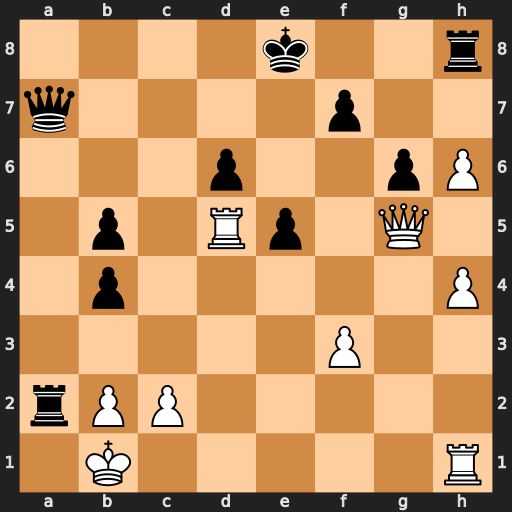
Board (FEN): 4k2r/q4p2/3p2pP/1p1Rp1Q1/1p5P/5P2/rPP5/1K5R
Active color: w
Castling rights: k
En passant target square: -
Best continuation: Rxe5+ Kd7 Re7+ Kc6 Rxa7